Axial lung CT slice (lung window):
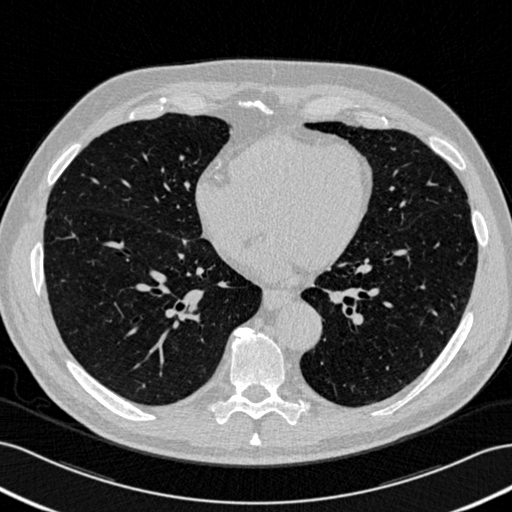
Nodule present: no